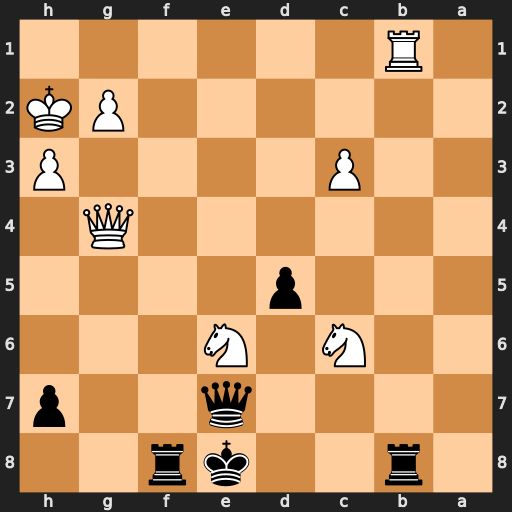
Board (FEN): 1r2kr2/4q2p/2N1N3/3p4/6Q1/2P4P/6PK/1R6
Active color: b
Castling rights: -
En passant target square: -
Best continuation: Qd6+ Nf4 Rxb1